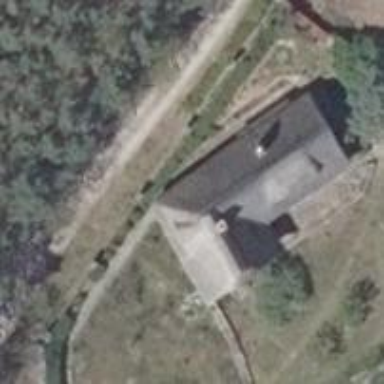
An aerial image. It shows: Simple and straightforward house.